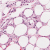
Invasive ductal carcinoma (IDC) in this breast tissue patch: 0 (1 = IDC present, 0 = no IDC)